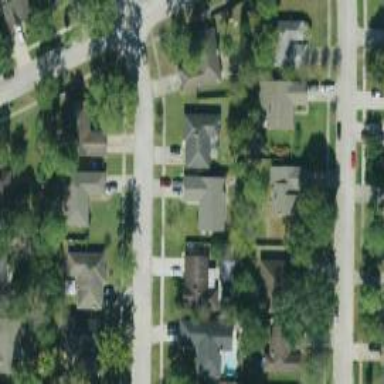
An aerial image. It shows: Residential road with separate sidewalk.